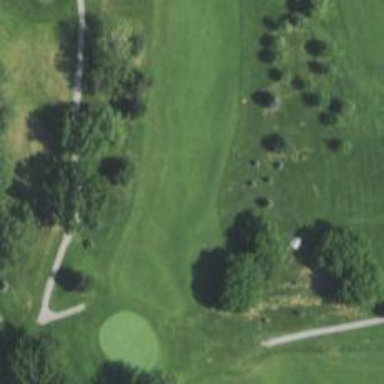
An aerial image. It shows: View of golf hole.